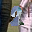
Label: 2